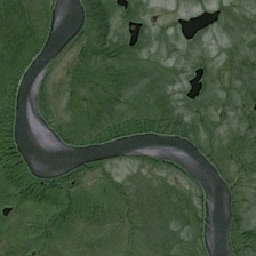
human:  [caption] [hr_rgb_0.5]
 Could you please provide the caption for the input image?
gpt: It is a river with grey water in the middle.

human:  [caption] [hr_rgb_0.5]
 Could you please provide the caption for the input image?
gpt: This is a river with gray water in the middle.

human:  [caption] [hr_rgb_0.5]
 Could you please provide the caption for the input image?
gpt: It is a river with gray water in the middle.

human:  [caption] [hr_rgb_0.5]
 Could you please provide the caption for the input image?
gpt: This is a river with grey water in the middle.

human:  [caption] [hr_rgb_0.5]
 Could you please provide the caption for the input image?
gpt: This is a river with gray water in the middle.